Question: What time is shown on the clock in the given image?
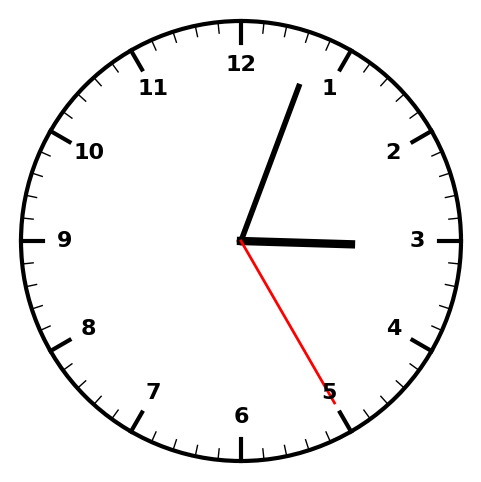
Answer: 03:03:25